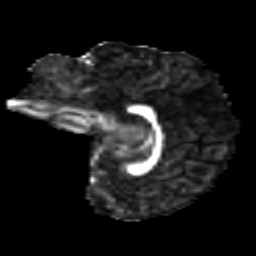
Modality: FA
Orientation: sagittal
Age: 9
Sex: male
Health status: ill
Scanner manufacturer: ge
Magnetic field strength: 3 T
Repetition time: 6.752 s
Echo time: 0.079 s